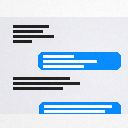
Screen state: on